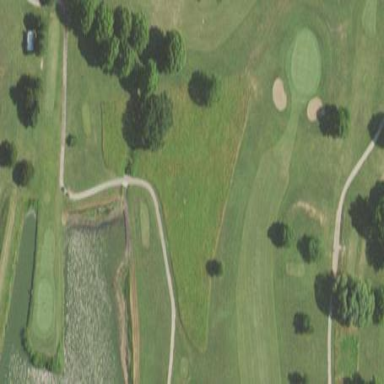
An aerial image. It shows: Rough area on grassy golf course.